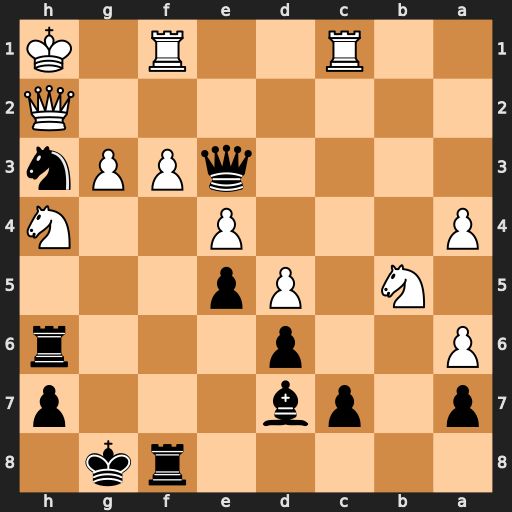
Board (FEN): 5rk1/p1pb3p/P2p3r/1N1Pp3/P3P2N/4qPPn/7Q/2R2R1K
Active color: b
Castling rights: -
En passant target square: -
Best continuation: Rxf3 Nxf3 Nf2+